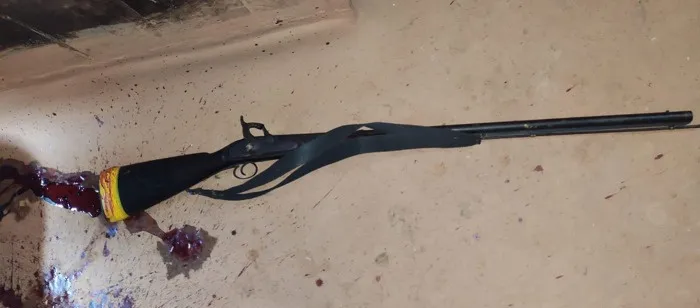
The firearm recovered from the scene of crime.
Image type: medical_photograph (skin_photograph)